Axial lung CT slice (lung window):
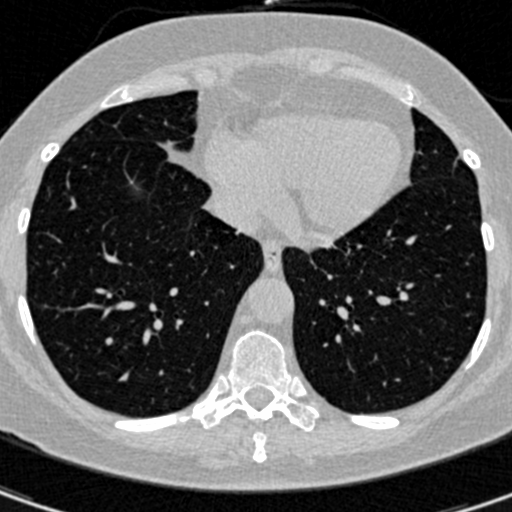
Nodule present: no